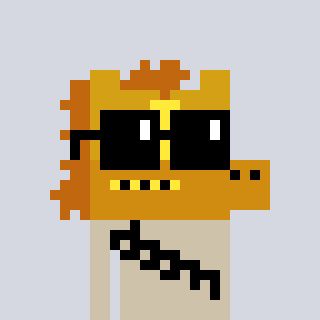
a pixel art character with square black sunglasses, a yellow horse-shaped head and a bege-colored body on a cool background